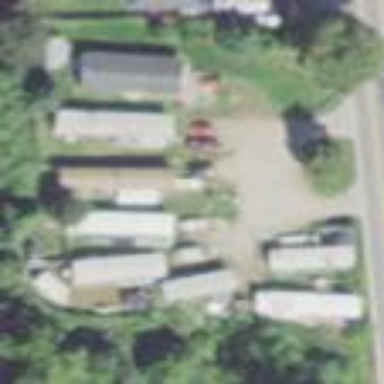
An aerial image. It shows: Residential area known as trailer park.